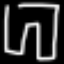
Label: pants